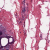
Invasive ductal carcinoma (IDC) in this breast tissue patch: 0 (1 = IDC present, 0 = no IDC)